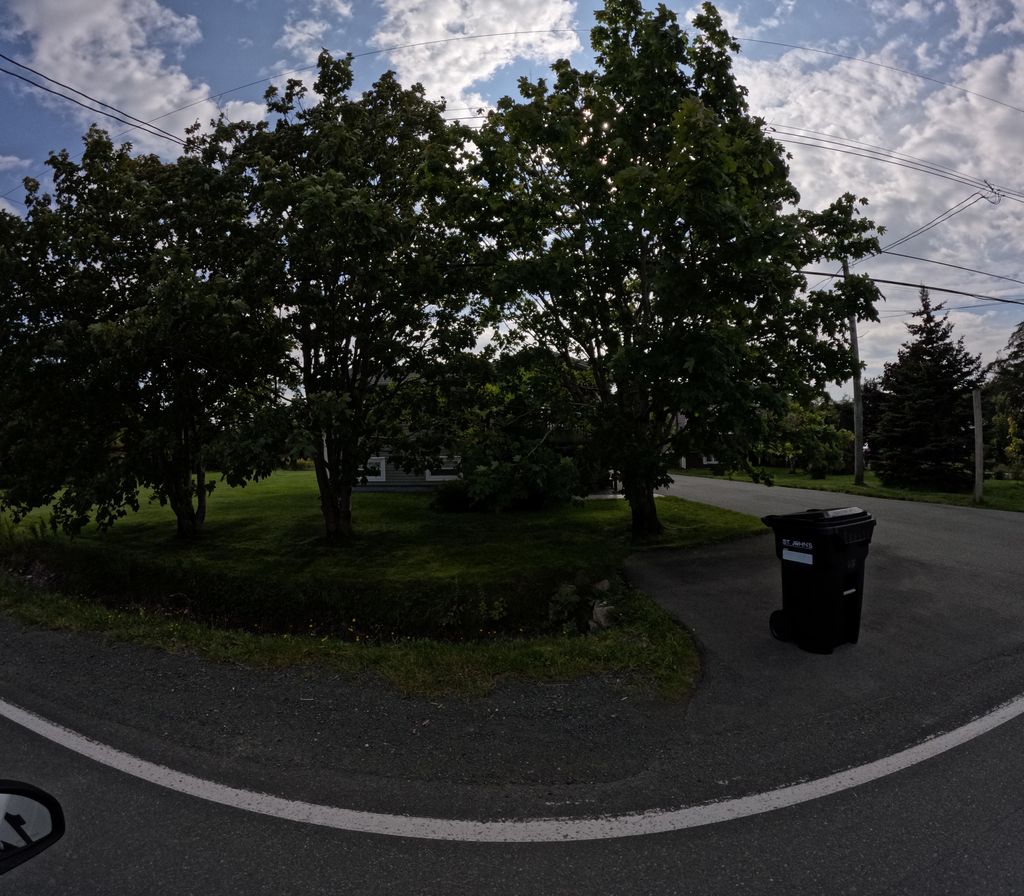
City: st_johns